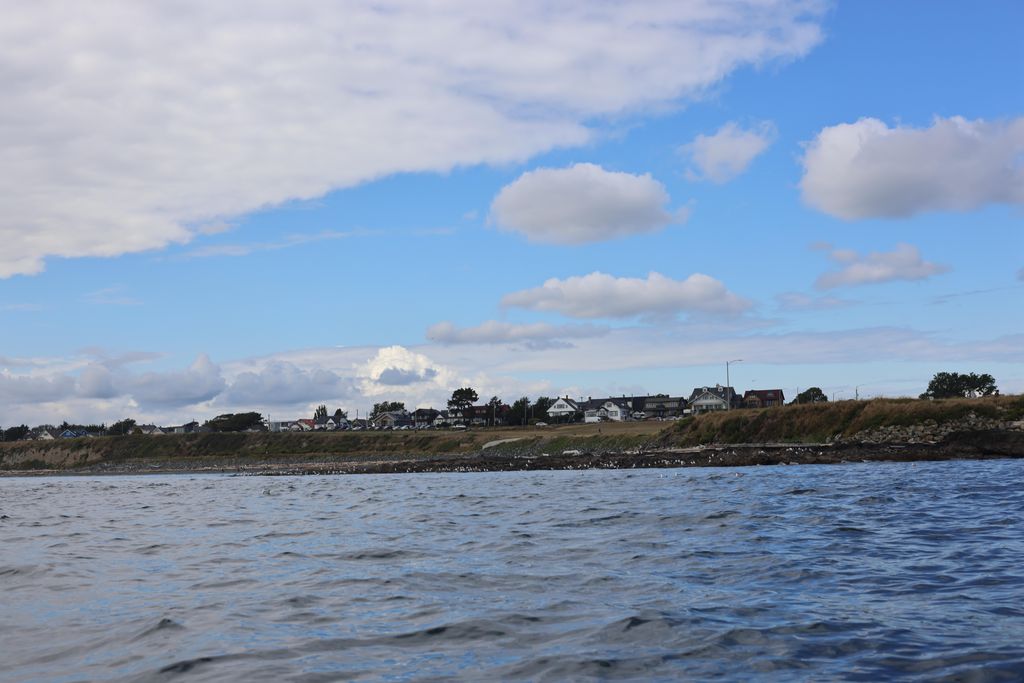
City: victoria